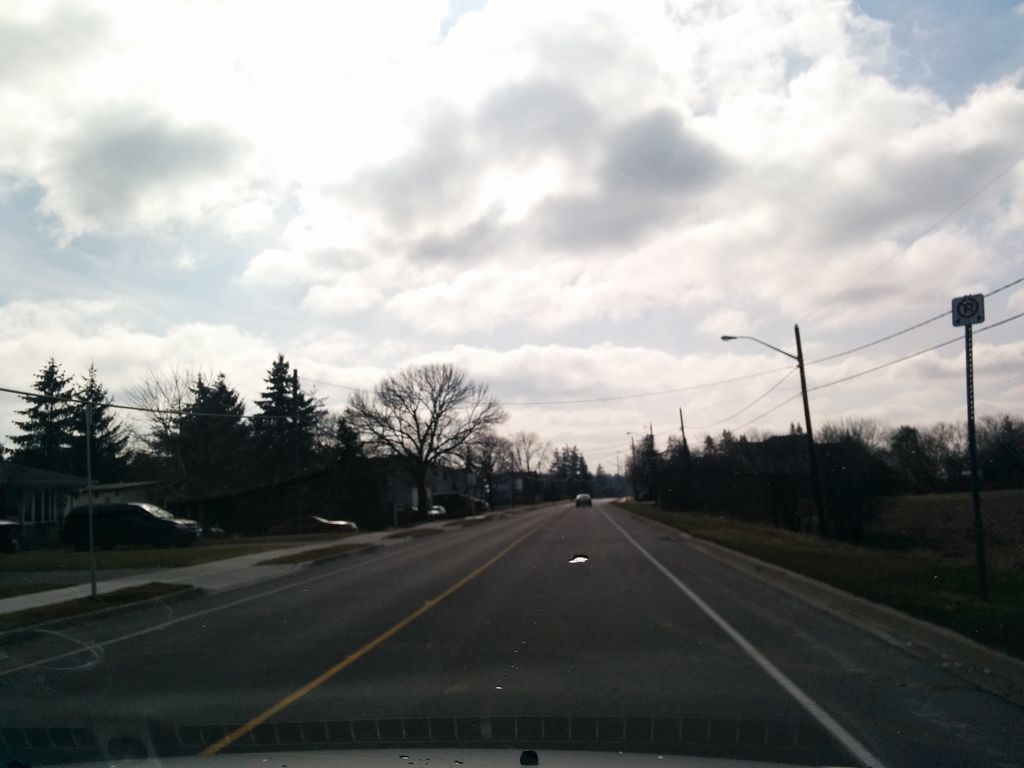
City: kitchener-waterloo